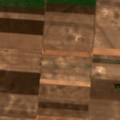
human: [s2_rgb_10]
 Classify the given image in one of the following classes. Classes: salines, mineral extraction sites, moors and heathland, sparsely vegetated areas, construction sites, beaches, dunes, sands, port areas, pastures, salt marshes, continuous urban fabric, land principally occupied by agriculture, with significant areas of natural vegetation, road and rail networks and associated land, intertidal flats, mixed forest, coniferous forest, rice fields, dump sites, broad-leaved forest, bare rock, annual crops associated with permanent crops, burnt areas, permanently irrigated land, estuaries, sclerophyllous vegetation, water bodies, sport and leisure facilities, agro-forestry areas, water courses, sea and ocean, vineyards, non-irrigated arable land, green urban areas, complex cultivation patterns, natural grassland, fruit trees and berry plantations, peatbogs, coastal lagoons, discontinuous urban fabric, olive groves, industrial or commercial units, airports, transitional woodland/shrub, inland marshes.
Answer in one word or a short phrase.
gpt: non-irrigated arable land